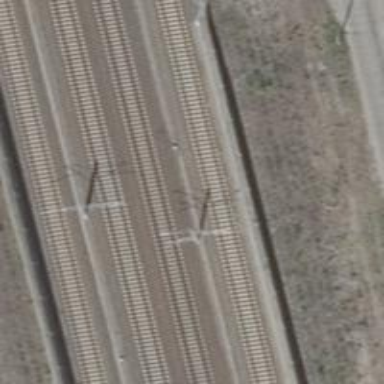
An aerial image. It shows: Contact line indicates electrification.